Question: I'm creating a library which I'm performance testing. In it I generate a 'Dictionary<Type, X>' once. The items are currently inserted in a random order. The dictionary remains unchanged during the application lifetime.
It's then frequently used to lookup items. The lookup is one of the larger bottlenecks in the library.
Yes, I'm micro-optimizing, but to learn. I'm wondering if there are a better way to get lookup performance?
I've used dotTrace to measure the performance. The report + dotTrace is in my home computer, so I don't have the report here (could have uploaded it somewhere otherwise).
I used the tests found here:
<URL>
The dictionary definition is found here: <URL>

'Dictionary.TryGetValue' takes totally 101ms of 'Resolve' (total 251ms) which is 40,2% if I've interpreted the numbers correctly.
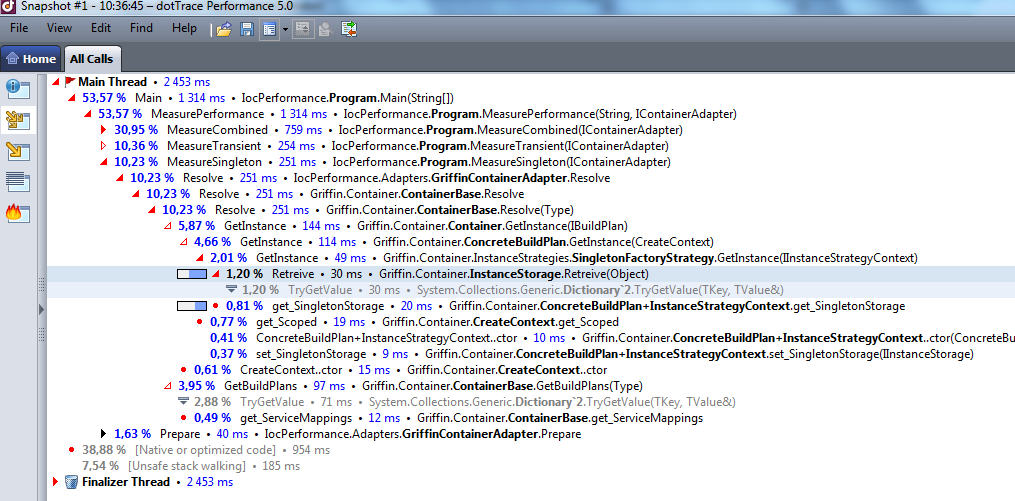
Answer: The performance benchmark for IoC containers from
Daniel Palme (but those of others as well) is a bit misleading, since the benchmark resolves very shallow object graphs from the container (although it does show clearly that the performance differences between the containers are big). This is unrealistic, because most applications (that use DI properly) will have object graphs that contain dosens of objects. When doing this, only the root object needs to be resolved, and when the container is written properly, this means you will only have a single call to 'Dictionary<T,V>.TryGetValue' per (web) request in most situations (or at most just a few). Because of this, the performance of 'Dictionary<T, V>' is not really an issue.
I believe that biggest part of the performance cost of 'Dictionary<T,V>' where 'TKey' is 'System.Type', has to do with the performance cost of generating a hash code for the given 'Type'. Every time you call 'TryGetValue', 'Type.GetHashCode()' has to be called. GetHashCode is virtual (can't be inlined) and that method calls 3 other virtual methods. In the end a static (external) call is made to 'RuntimeHelpers.GetHashCode(key)'.
In other words, you would be able to optimize performance to write a specific (non generic) dictionary class that uses 'Type' as a key and instead of calling 'Type.GetHashCode()' you should call 'RuntimeHelpers.GetHashCode(key)'.
A few months back I tried to improve the performance of the DI container I maintain and I played with optimizing the dictionary part. I wrote my own dictionary that directly called 'RuntimeHelpers.GetHashCode(key)' (and skipped the virtual calls) but in the end the performance gains where so small (around 1% in Palme's benchmarks) that I decided to revert these code changes. So my current understanding is that the real performance cost with 'Dictionary<Type, X>' is actually everything that happens inside 'RuntimeHelpers.GetHashCode(key)'.